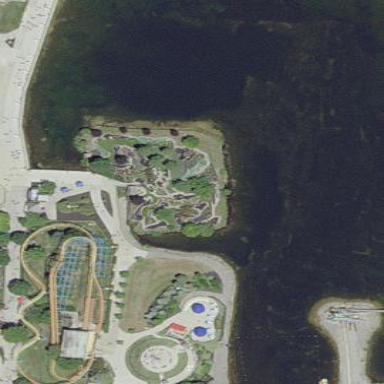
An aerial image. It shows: Miniature golf course.